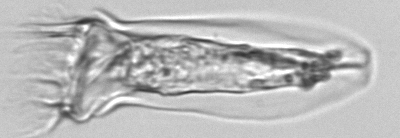
Label: Tintinnina